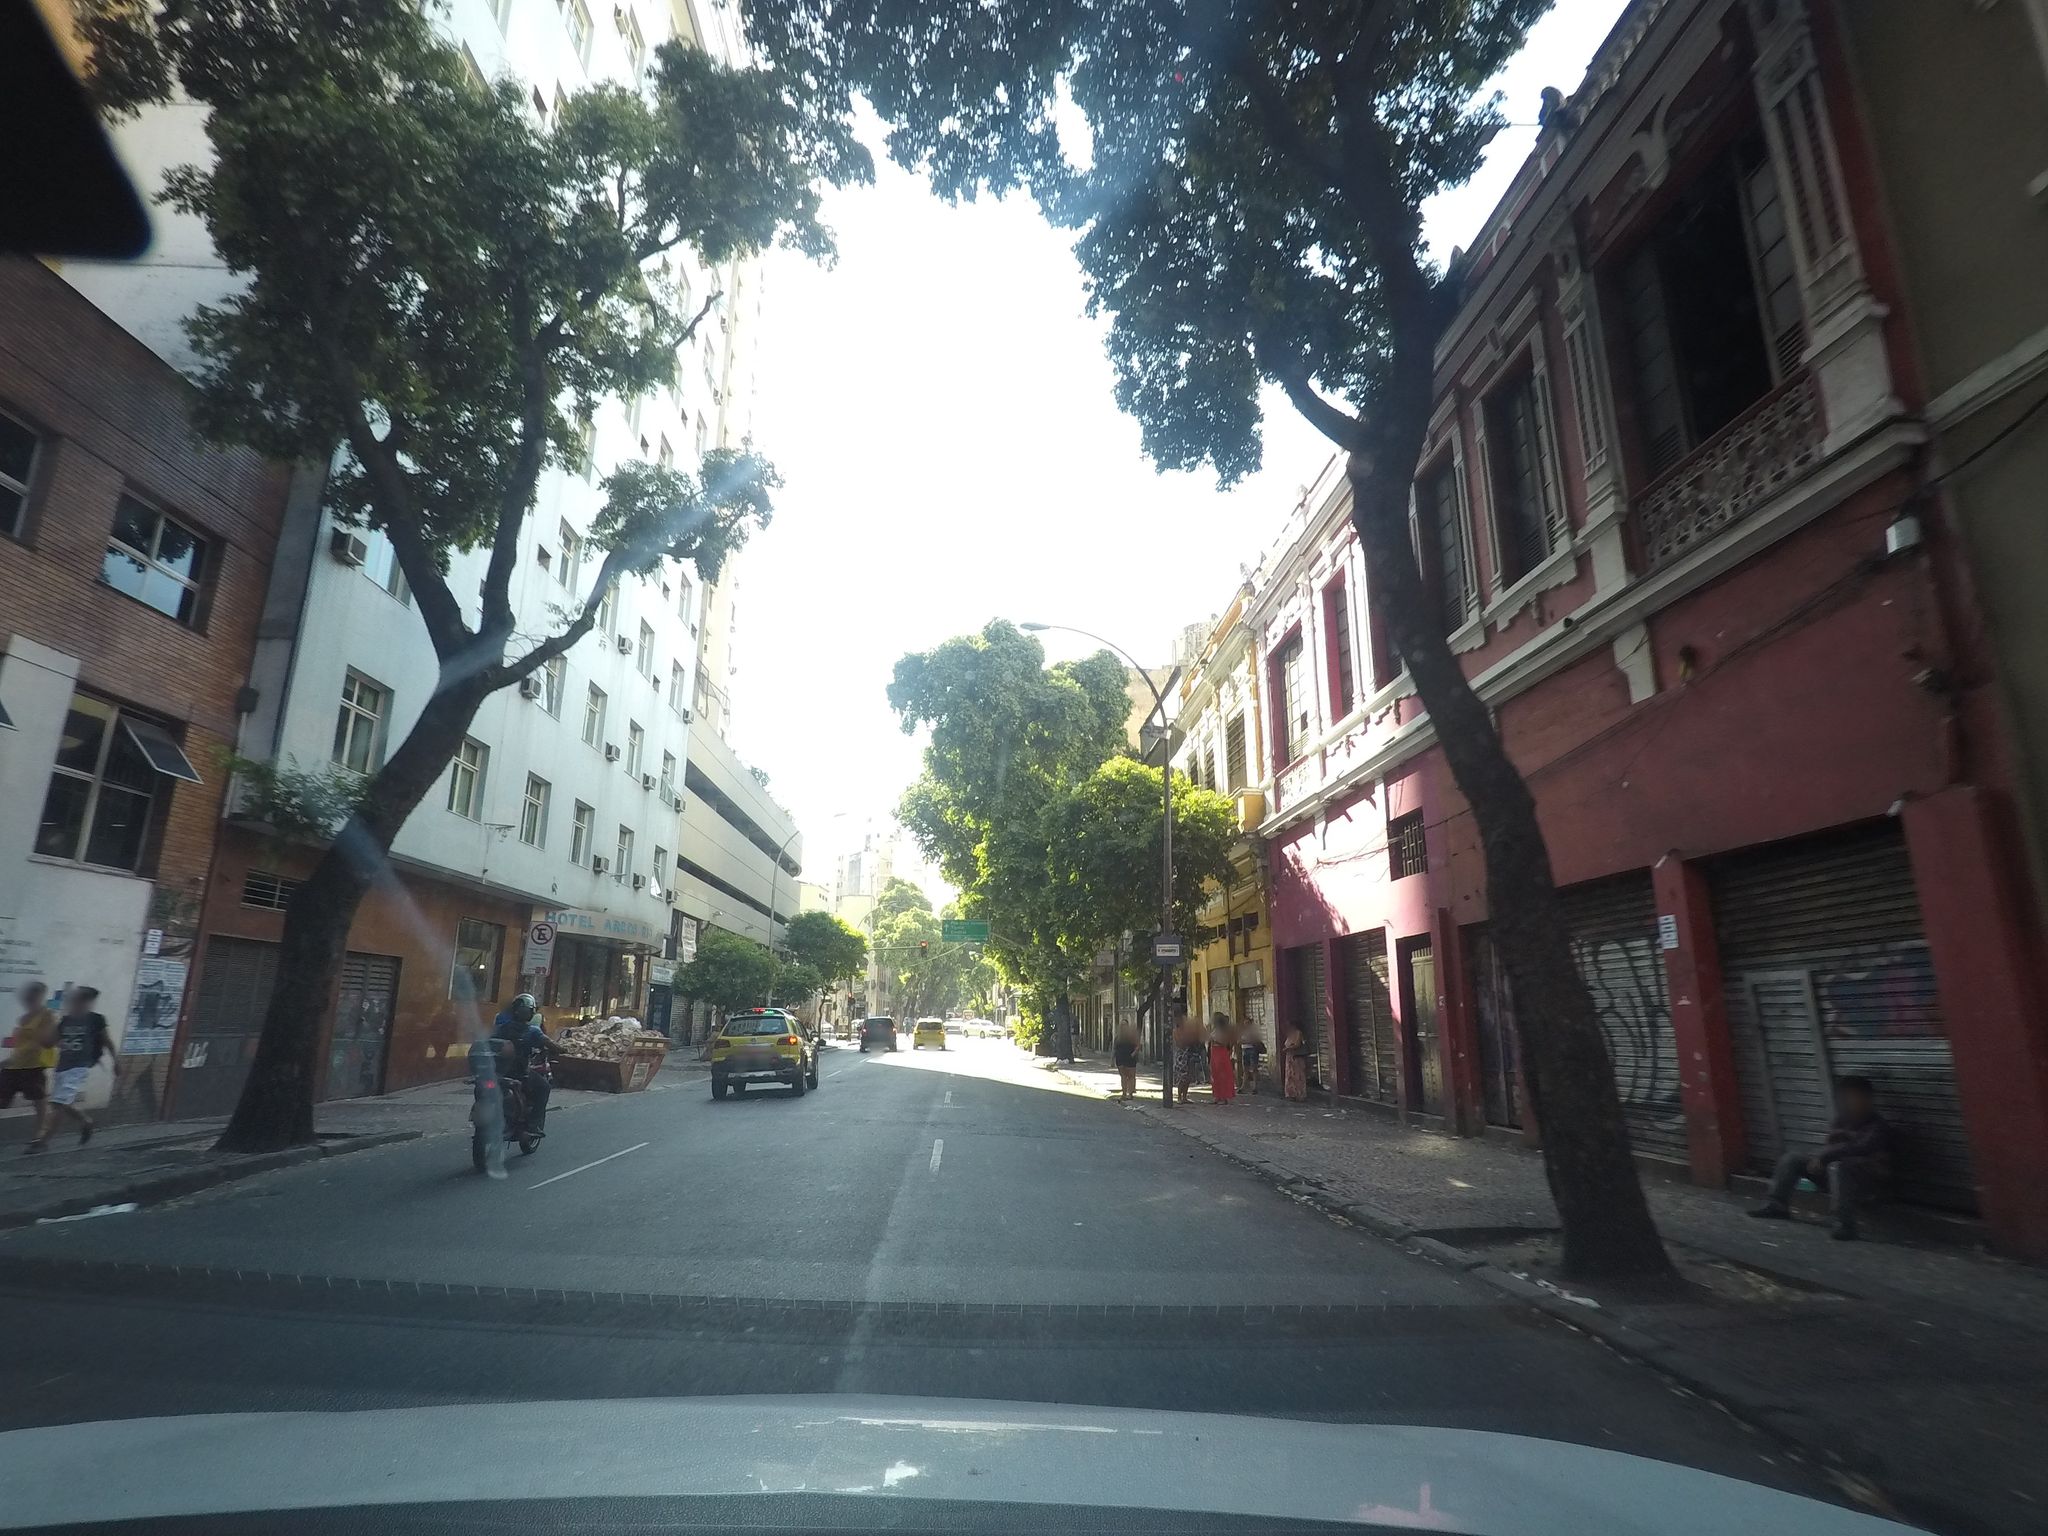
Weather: clear
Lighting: day
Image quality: good
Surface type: driving surface
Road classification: secondary
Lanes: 3
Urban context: urban centre
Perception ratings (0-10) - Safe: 6.61, Lively: 9.02, Beautiful: 7.88, Boring: 1.22, Depressing: 2.11, Wealthy: 5.69